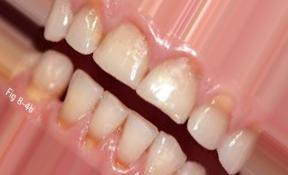
Condition: Tooth Discoloration